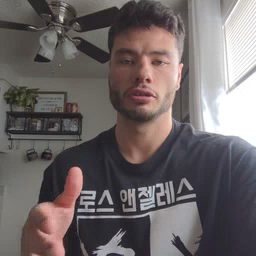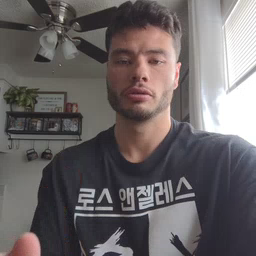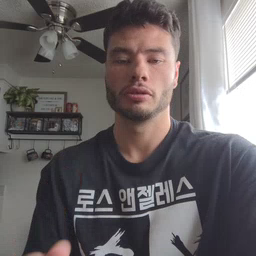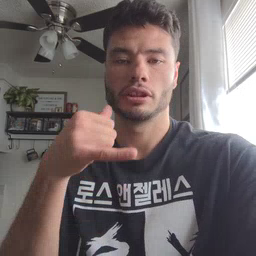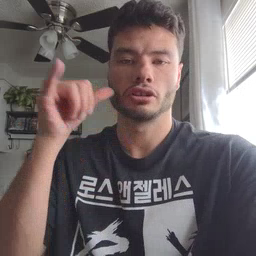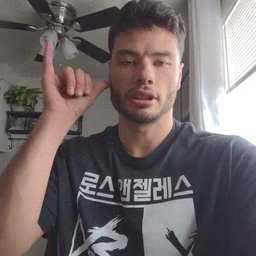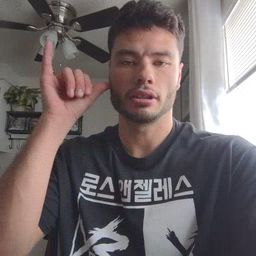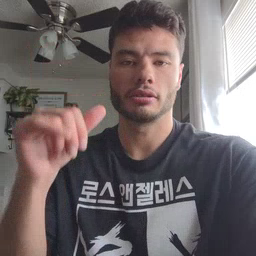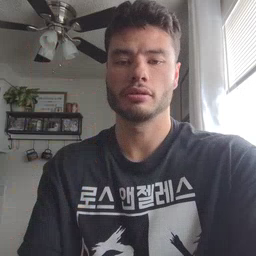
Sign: yesterday